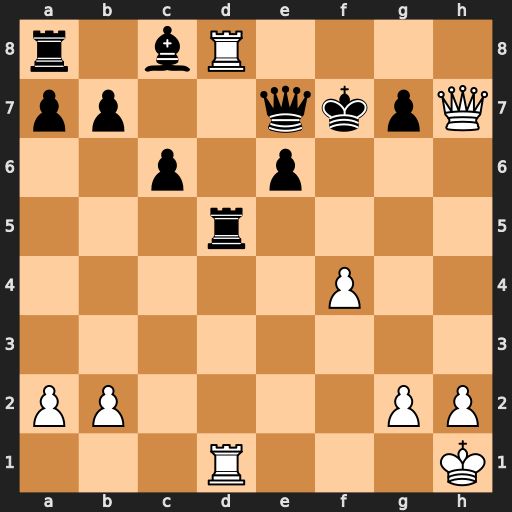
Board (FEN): r1bR4/pp2qkpQ/2p1p3/3r4/5P2/8/PP4PP/3R3K
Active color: w
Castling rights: -
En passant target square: -
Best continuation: R1xd5 exd5 Qh5+